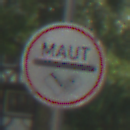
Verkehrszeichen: MautflichtigeStrecke
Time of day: MorningAfternoon
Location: Outdoor (Urban)
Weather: PartlyCloudy
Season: NotSpecified
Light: Natural